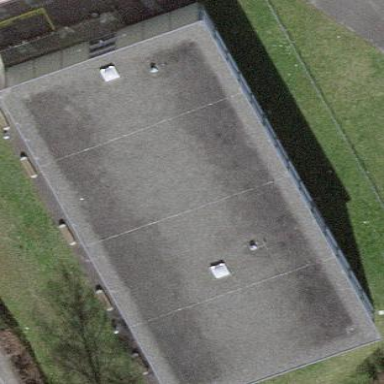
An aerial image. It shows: School building.